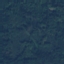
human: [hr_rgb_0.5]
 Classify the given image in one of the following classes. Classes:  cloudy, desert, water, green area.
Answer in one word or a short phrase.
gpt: green area